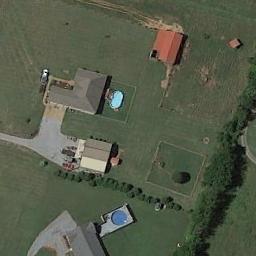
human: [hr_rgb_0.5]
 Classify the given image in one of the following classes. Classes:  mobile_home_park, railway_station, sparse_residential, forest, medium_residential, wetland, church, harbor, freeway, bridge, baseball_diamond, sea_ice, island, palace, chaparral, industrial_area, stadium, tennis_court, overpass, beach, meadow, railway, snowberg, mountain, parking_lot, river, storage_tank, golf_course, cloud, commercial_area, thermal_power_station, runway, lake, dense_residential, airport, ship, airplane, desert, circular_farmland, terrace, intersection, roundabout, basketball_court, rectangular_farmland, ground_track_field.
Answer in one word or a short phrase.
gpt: sparse_residential